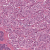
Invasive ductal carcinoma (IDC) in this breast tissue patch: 1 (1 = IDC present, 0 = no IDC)